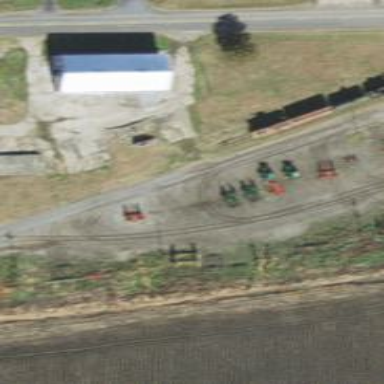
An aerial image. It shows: Preserved historic railway line with rails.